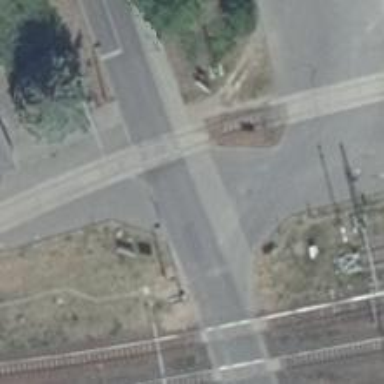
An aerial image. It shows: Level crossing along the railway.